This is a demodulated (Hilbert-envelope) spectrum computed from a bearing vibration snapshot; the dashed markers indicate where each bearing fault type would appear (BPFO, BPFI, BSF, FTF). Based on the visible evidence, which condition applies: normal, inner_race, outer_race, ball?
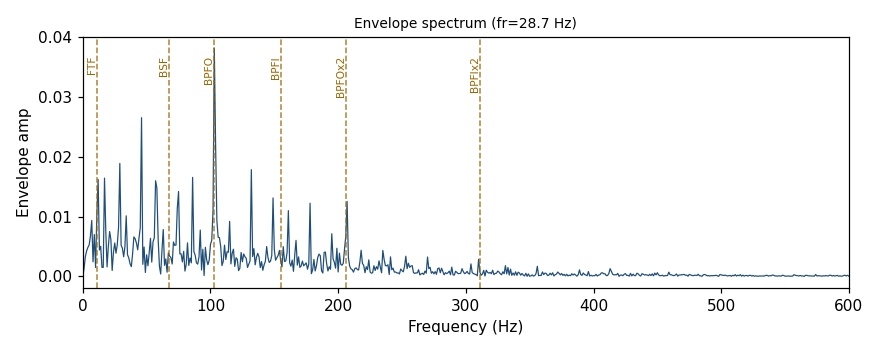
Answer: outer_race